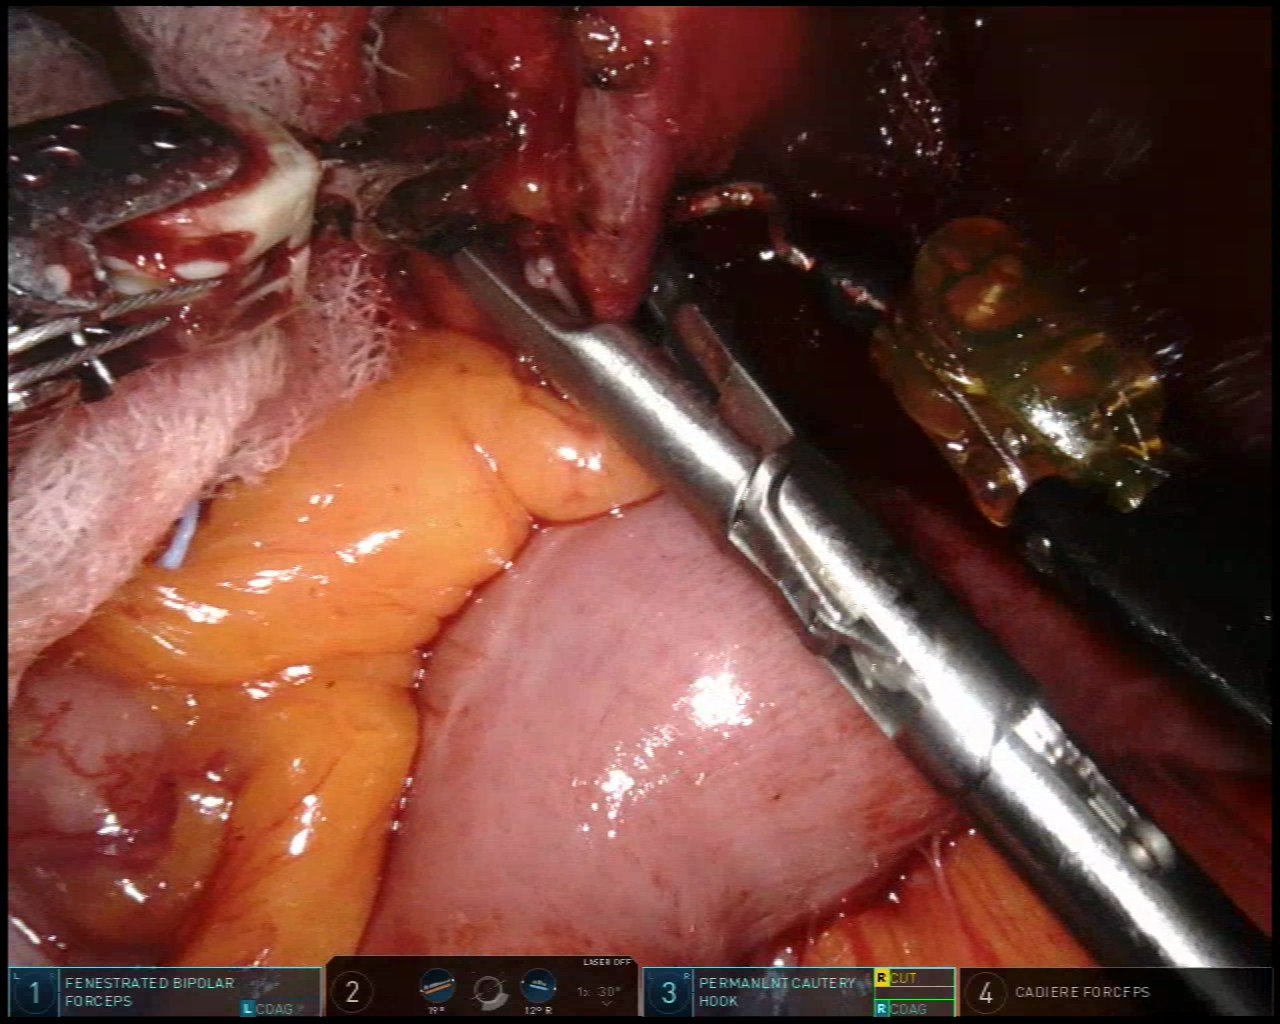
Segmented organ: intestinal_veins
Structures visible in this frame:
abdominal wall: no
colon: yes
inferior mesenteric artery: no
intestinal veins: yes
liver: no
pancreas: no
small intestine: no
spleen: no
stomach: no
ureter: no
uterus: no
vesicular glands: no